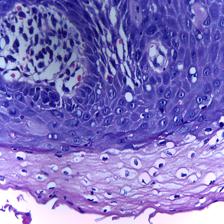
Diagnosis: OSCC